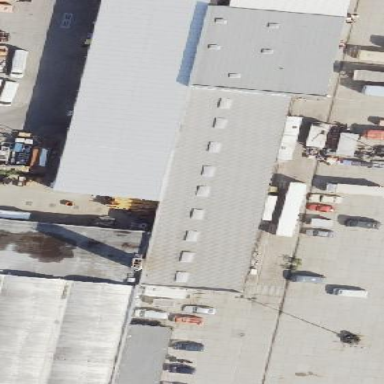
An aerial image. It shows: Industrial building.